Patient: sex M, age 48
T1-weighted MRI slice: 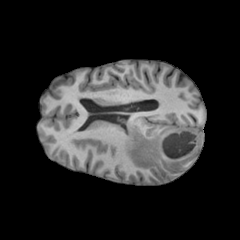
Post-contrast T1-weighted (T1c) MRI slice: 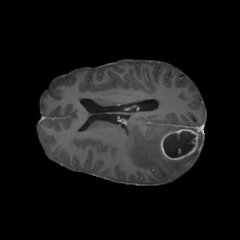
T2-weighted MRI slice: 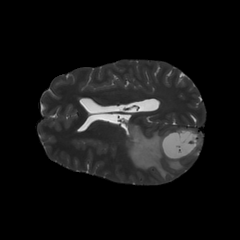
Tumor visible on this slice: yes
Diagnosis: Glioblastoma, IDH-wildtype
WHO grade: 4